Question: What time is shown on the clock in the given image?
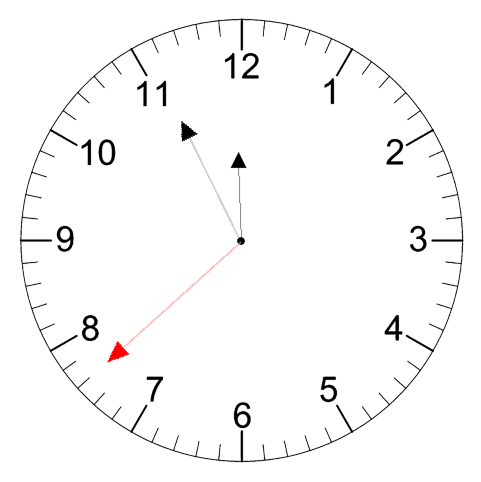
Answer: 11:55:38